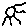
Label: sun